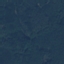
Land use / land cover class: Forest